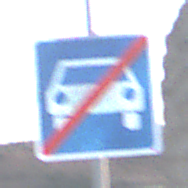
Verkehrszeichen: EndeKraftfahrstrasse
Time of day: SunriseSunset
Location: Outdoor (Nature)
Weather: Clear
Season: NotSpecified
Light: Natural